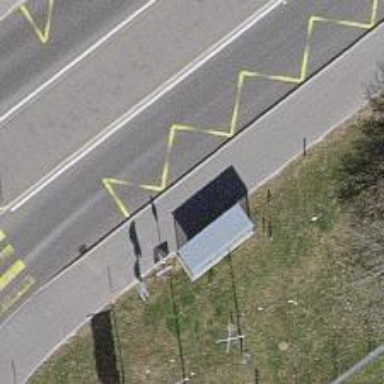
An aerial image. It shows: Bus stop with sheltered platform for public transport.